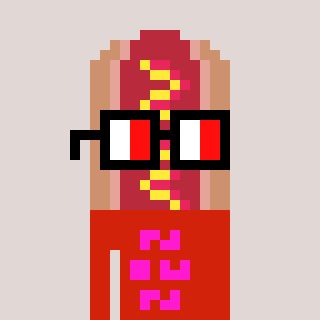
a pixel art character with square glasses with black frames and red eyes, a hotdog-shaped head and a red-colored body on a warm background